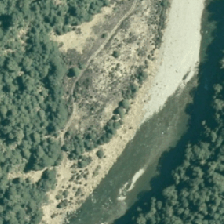
Land cover: low_producing_grassland